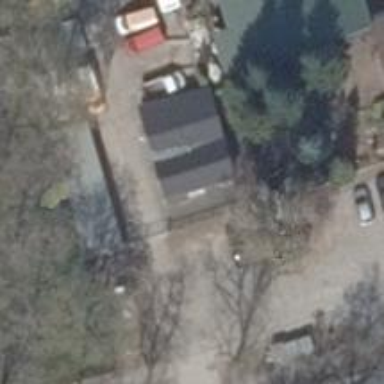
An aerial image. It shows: Driveway with ground surface.